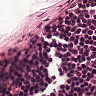
Metastatic tissue present: no